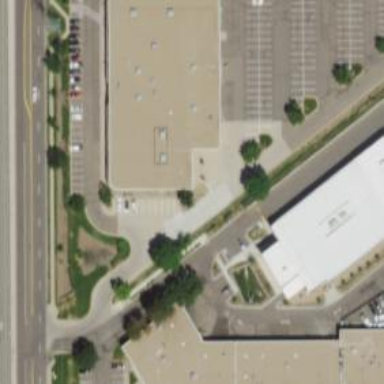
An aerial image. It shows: Retail building.